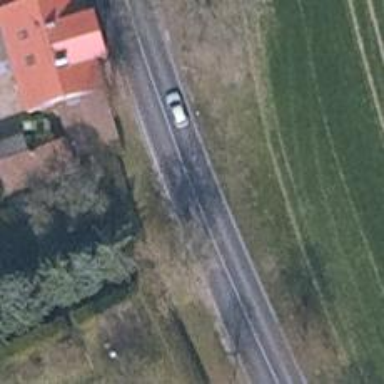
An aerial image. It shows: Secondary road with asphalt surface.